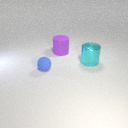
large purple rubber cylinder to the left of large cyan metal cylinder